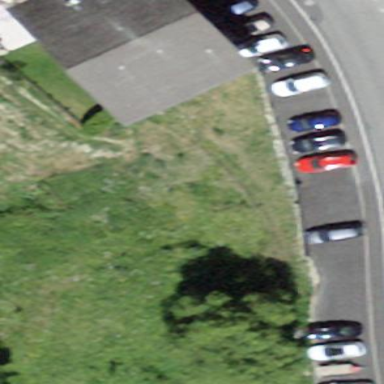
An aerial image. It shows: Parking area with surface.